Question: I am opening a page as a dialog. This dialog does not style the checkbox correctly.

Tried using checkboxradio("create"); but no joy.
How do I get the checkbox to style correctly in the Dialog box??
Here's a <URL> with the code.
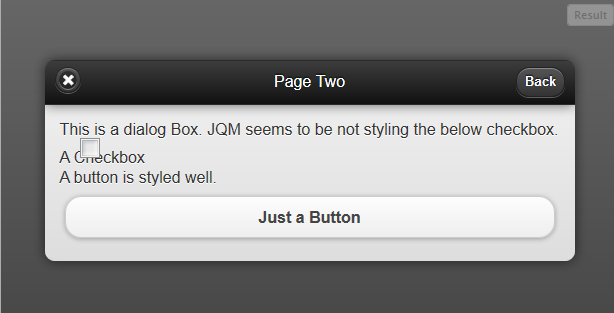
Answer: You need to put the 'checkbox' in a div with the proper markup
'''
<div data-role="fieldcontain">
<fieldset data-role="controlgroup">
<legend>Agree to the terms:</legend>
<input type="checkbox" name="checkbox-1" id="checkbox-1" class="custom" />
<label for="checkbox-1">I agree</label>
</fieldset>
</div>
'''
Example: <URL>
Based on the example in the docs here: <URL>